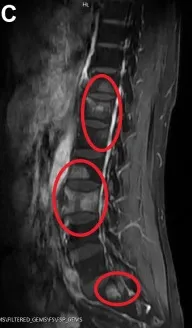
Examples of spinal sagittal T1-weighted MRI of the patient. (C) After second cycle of therapy. Abnormal high signals on T1 images are shown circled in red.
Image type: radiology (mri)